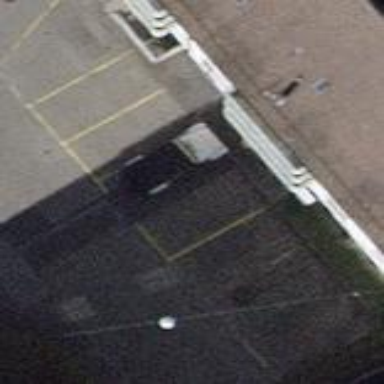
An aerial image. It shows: Street side parking area.